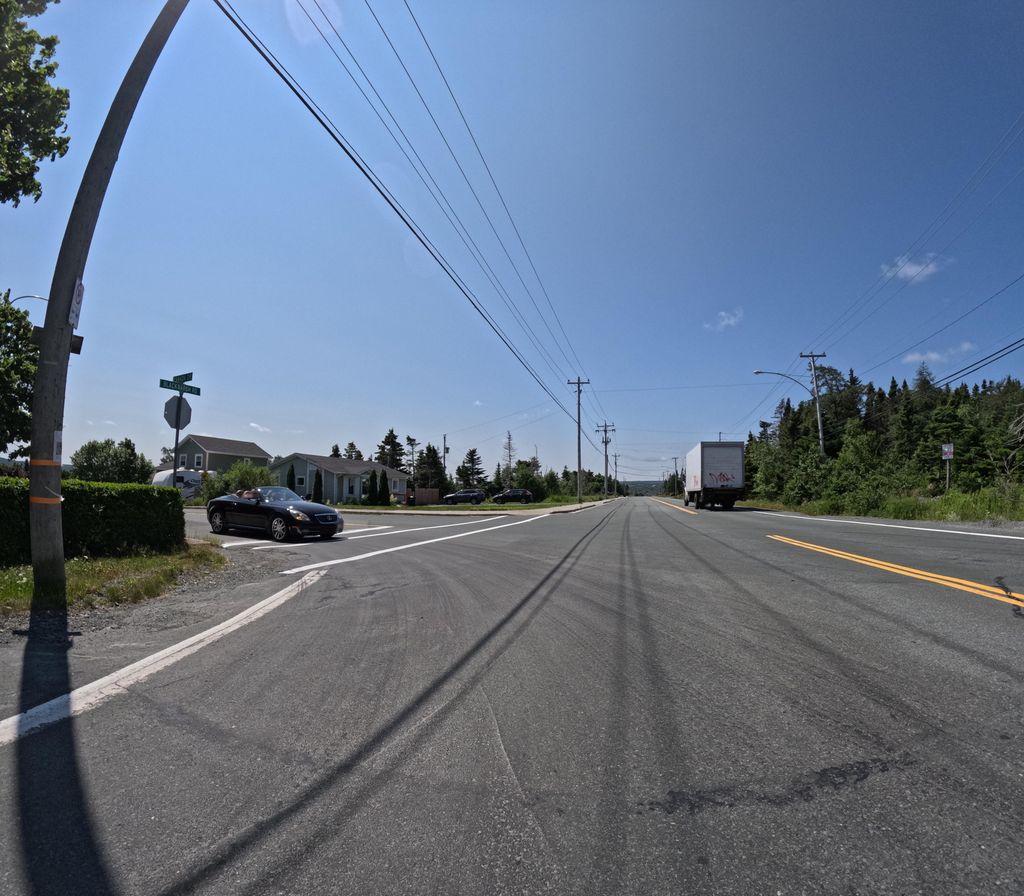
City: st_johns